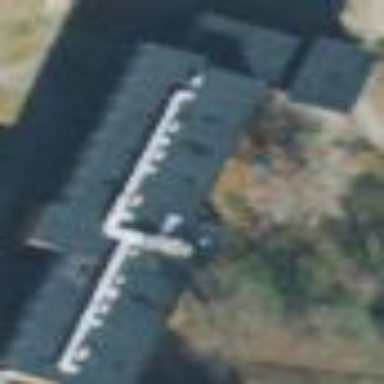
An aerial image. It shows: Dormitory building.